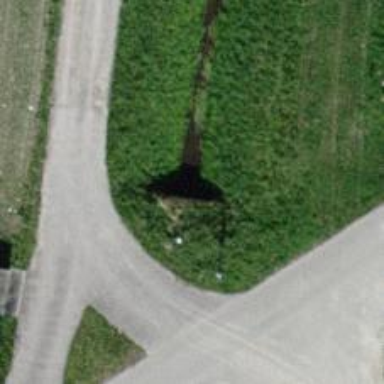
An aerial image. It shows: Culvert tunnel underneath ditch.